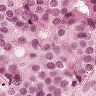
Metastatic tissue present: yes